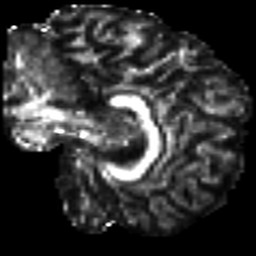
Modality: FA
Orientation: sagittal
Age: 48
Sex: male
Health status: ill
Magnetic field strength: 3 T
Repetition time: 8.4 s
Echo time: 0.0926 s